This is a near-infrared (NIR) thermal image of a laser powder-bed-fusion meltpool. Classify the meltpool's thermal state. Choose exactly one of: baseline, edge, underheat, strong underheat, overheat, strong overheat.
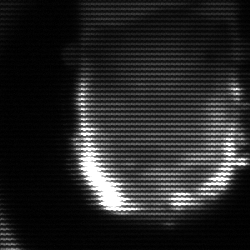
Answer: baseline